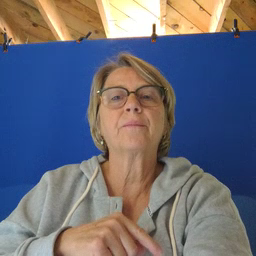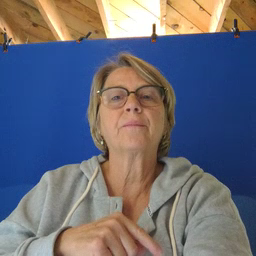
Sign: penny